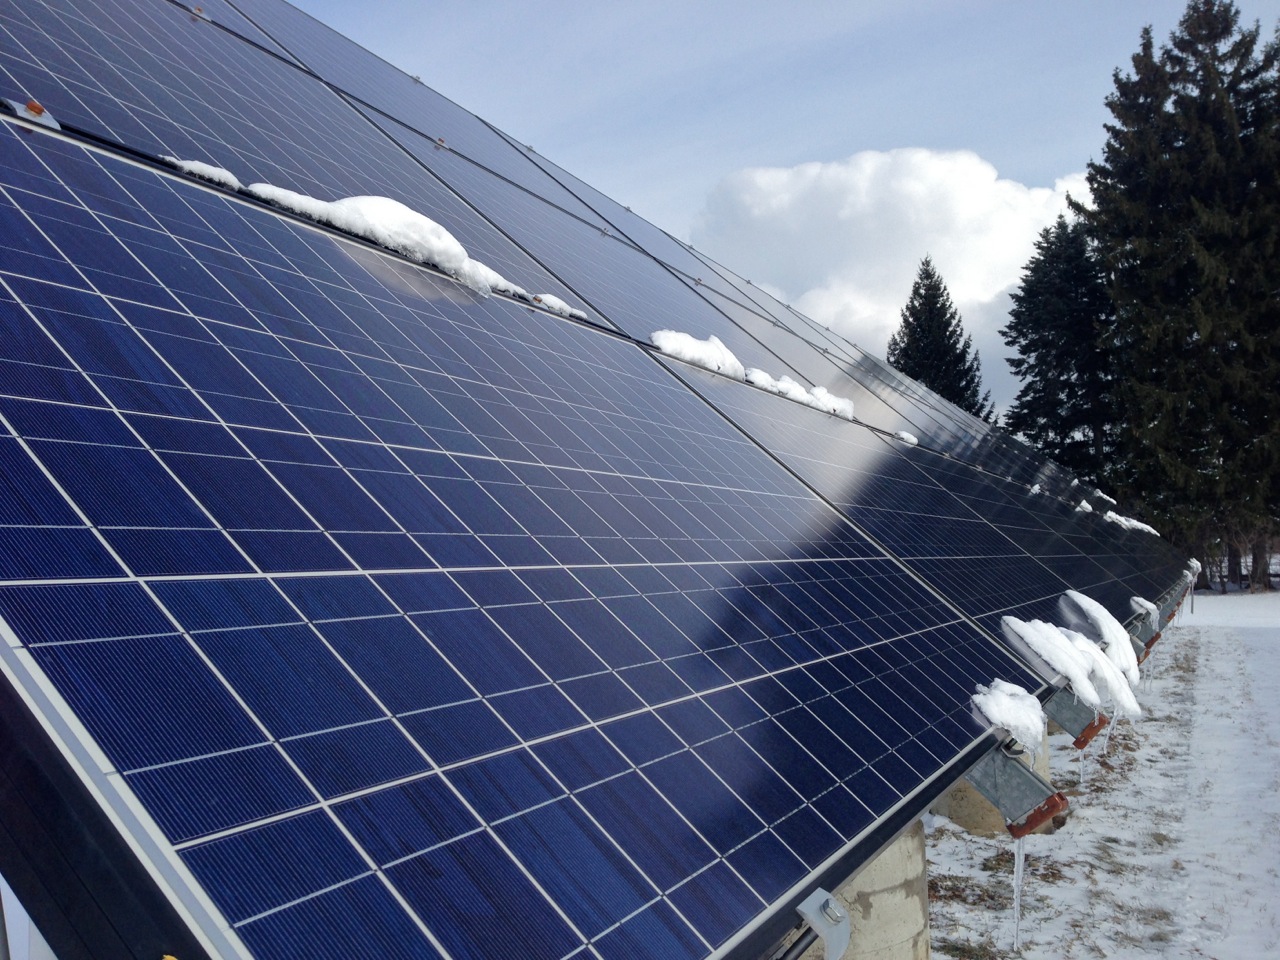
Label: Snow-Covered